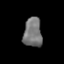
Tissue: prostate
Cell type: T cells
Senescence score: 0.1831
Nuclear area (px): 531
Mean DAPI intensity: 117.657